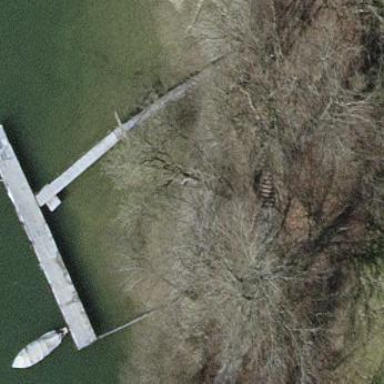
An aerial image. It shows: Pier made of metal.